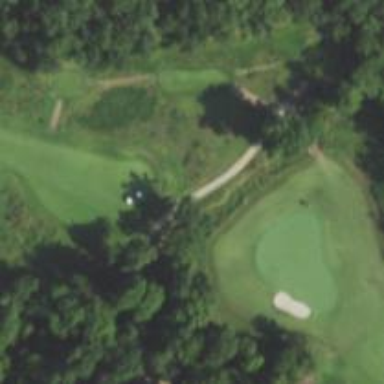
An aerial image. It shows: Pathway for golfing.